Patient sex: M
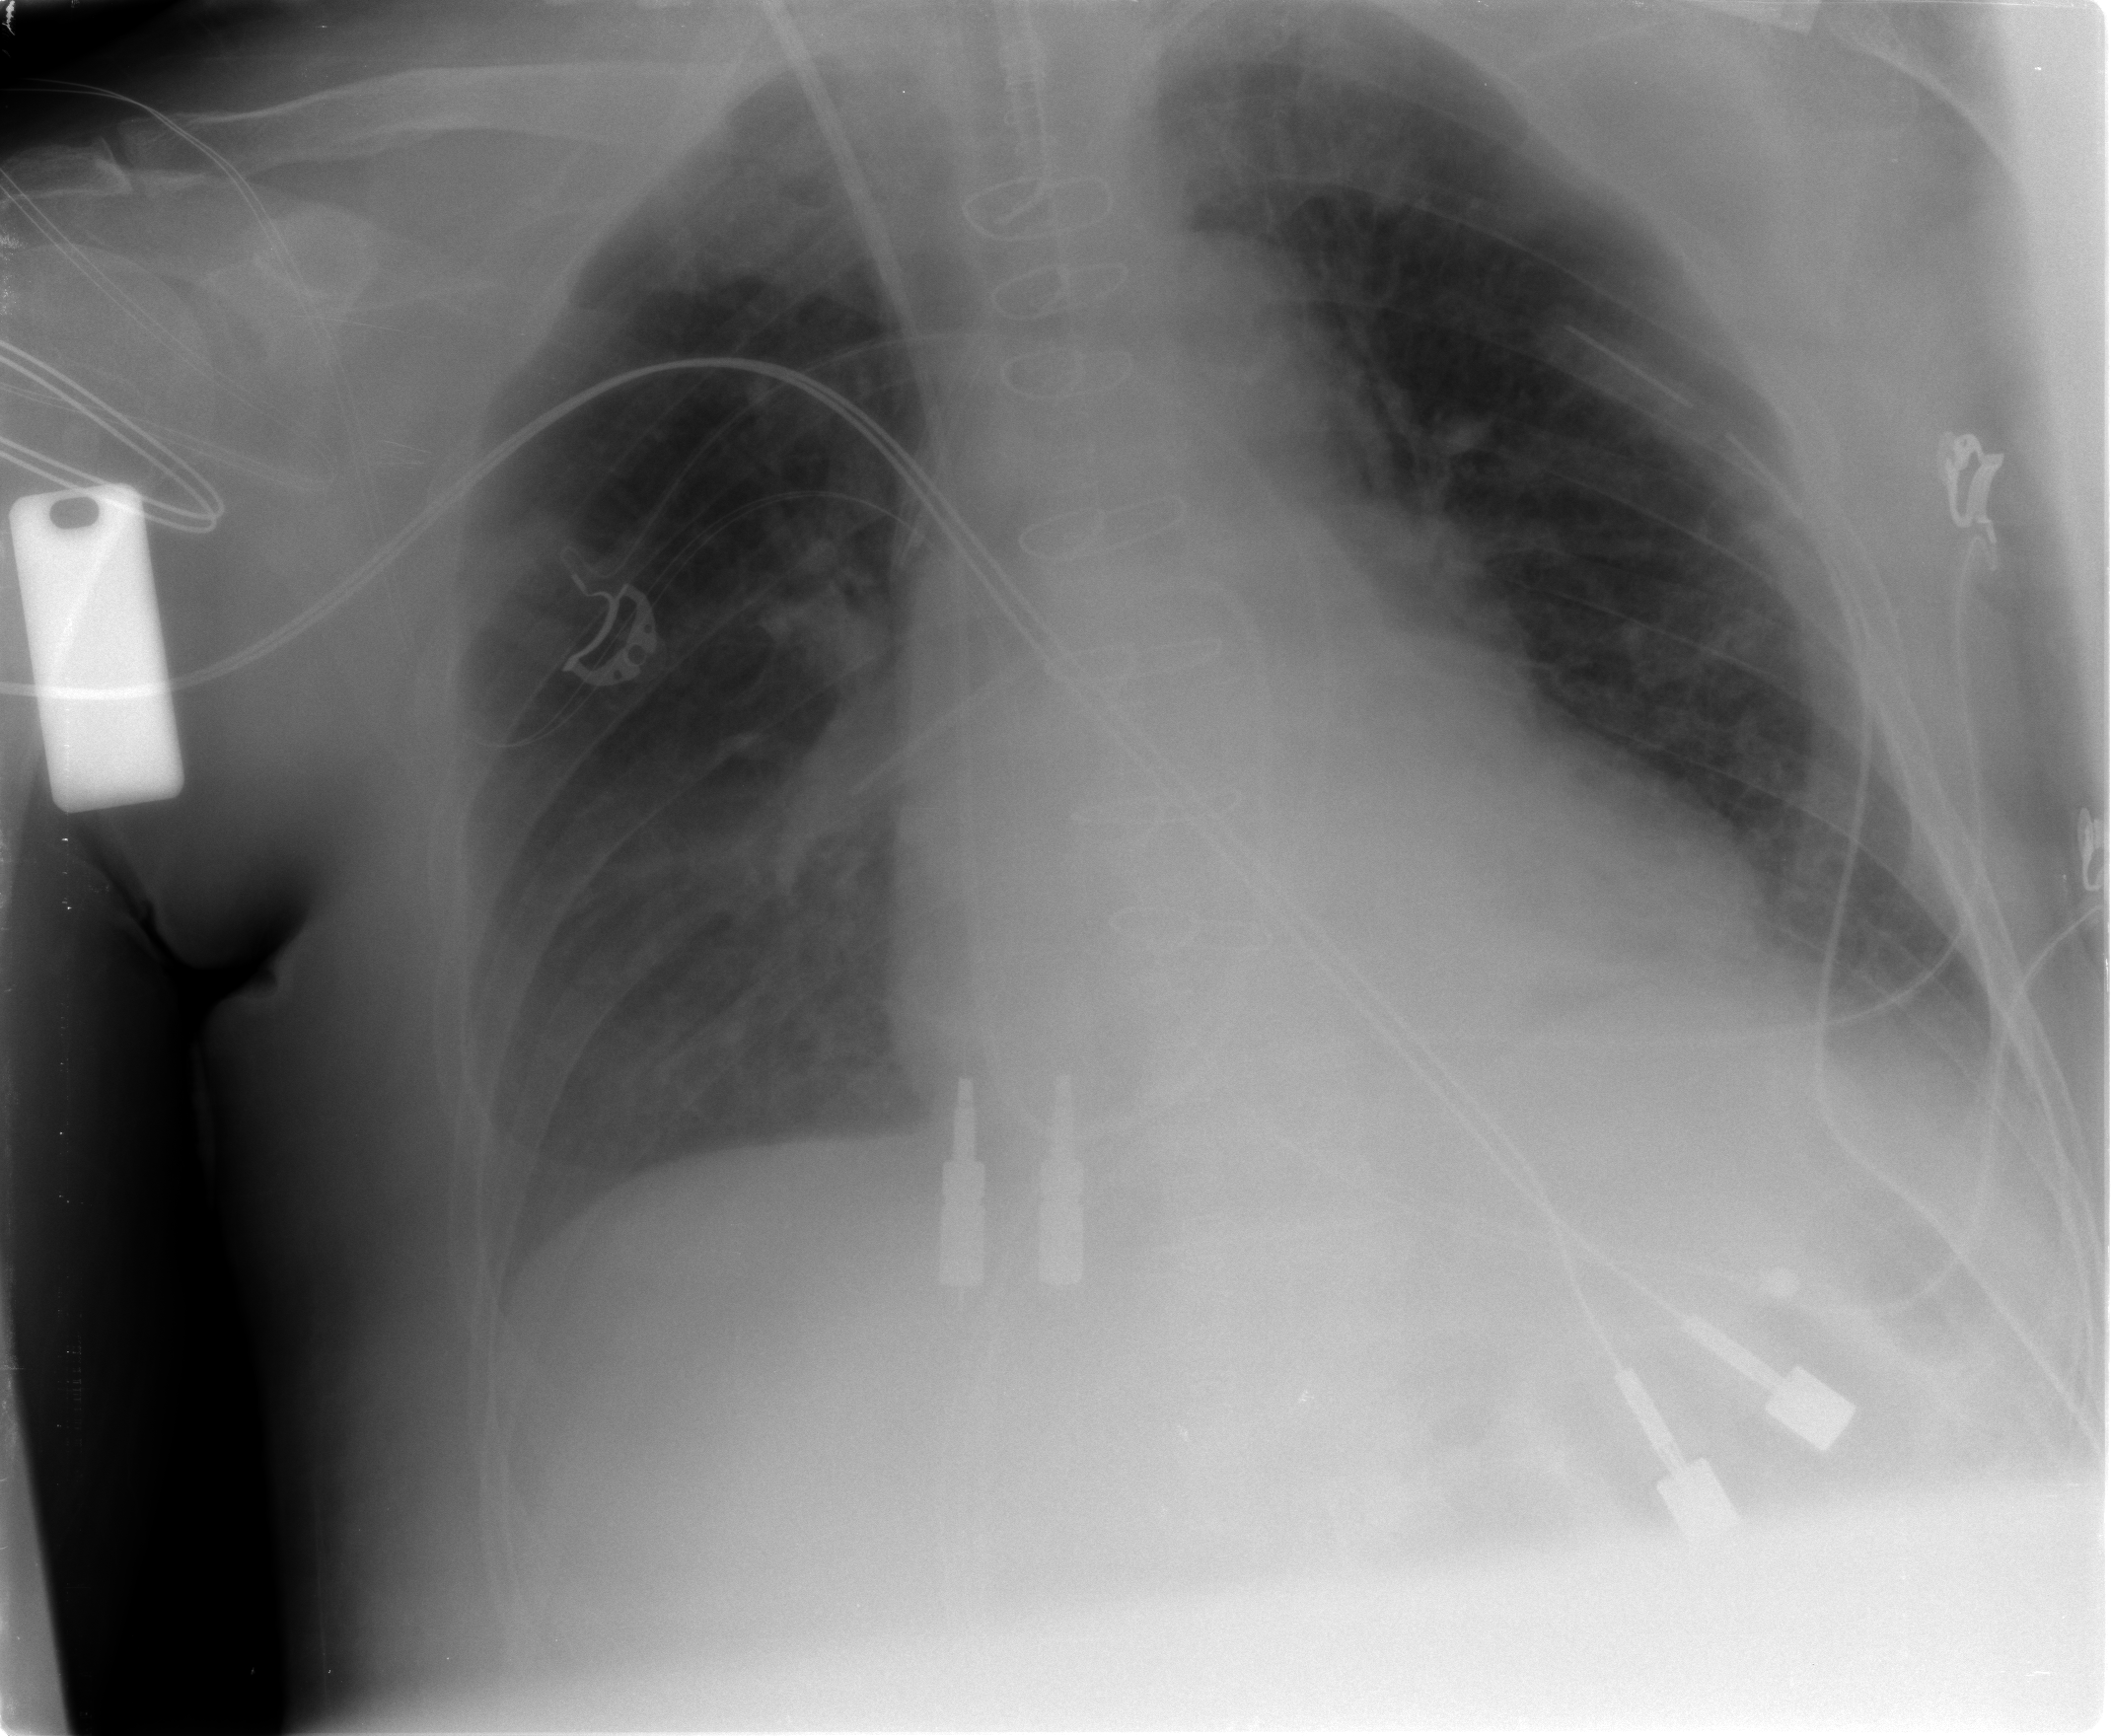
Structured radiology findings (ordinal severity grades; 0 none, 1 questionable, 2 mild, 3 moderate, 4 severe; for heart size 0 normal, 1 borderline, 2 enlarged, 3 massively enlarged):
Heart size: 0
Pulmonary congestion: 1
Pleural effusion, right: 1
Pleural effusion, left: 2
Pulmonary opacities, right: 0
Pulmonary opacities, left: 0
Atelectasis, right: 2
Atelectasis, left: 2